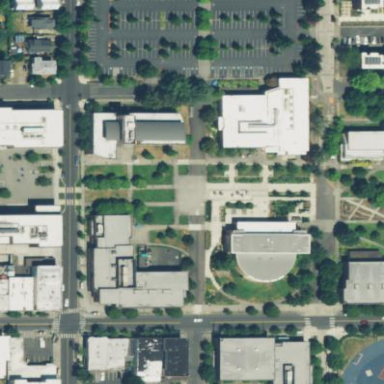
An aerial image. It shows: College or university.